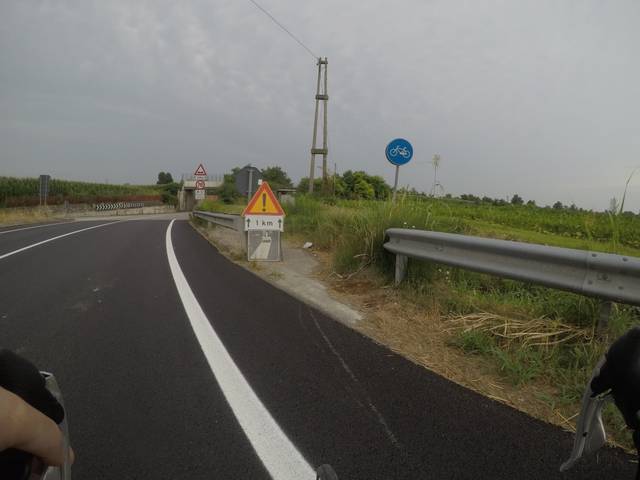
Region: Italy
Coordinates: 45.038, 11.652